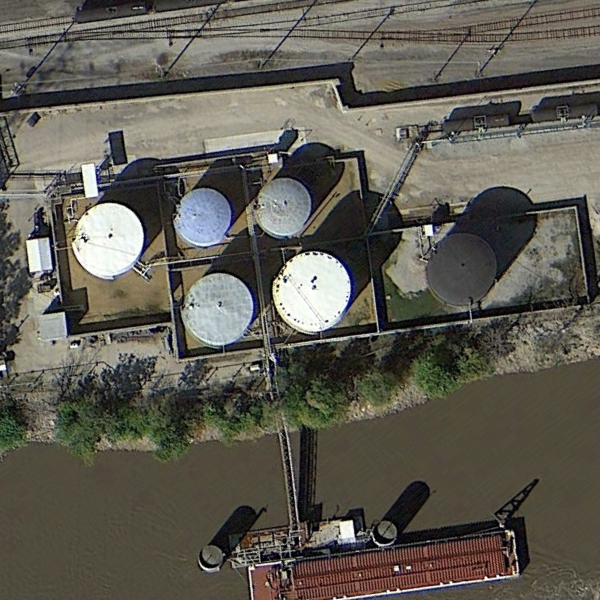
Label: StorageTanks